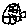
Label: car